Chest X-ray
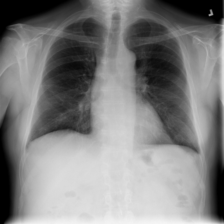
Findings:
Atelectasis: negative
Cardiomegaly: negative
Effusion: positive
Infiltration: negative
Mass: negative
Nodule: negative
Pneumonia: negative
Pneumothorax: negative
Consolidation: negative
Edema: negative
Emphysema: negative
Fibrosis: negative
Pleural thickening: negative
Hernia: negative